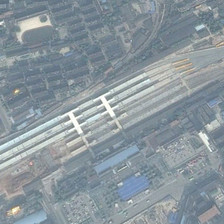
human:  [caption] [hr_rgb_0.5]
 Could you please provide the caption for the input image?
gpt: many buildings and green trees are in two sides of a railway station .

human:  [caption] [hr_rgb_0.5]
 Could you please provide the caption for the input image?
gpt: many buildings and green trees are in two sides of a railway station .

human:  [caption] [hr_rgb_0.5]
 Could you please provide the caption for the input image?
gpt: many buildings and green trees are in two sides of a railway station .

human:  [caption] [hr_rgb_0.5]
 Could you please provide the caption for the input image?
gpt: many buildings and green trees are in two sides of a railway station .

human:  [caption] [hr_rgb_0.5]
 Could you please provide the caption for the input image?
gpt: many buildings and green trees are in two sides of a railway station .